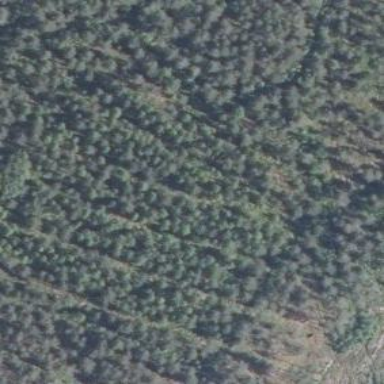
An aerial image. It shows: Needle-leaved woodland.